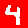
Digit: 4